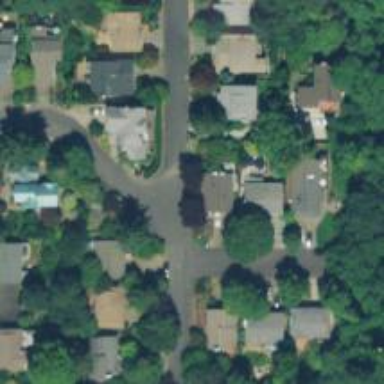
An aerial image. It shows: Residential road.